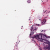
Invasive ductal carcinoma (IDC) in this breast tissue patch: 0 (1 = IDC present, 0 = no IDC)